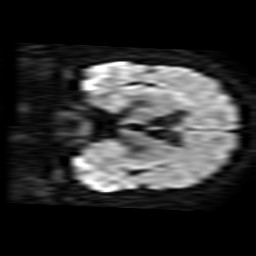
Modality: TRACE
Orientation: coronal
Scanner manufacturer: ge
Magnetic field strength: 1.5 T
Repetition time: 8 s
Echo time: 0.0975 s